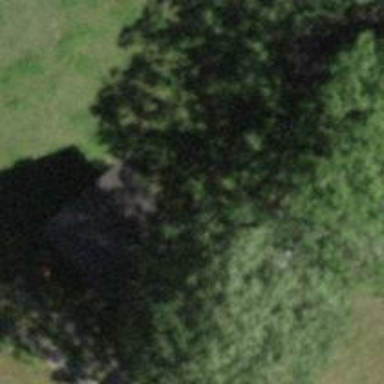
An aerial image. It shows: Cabin.